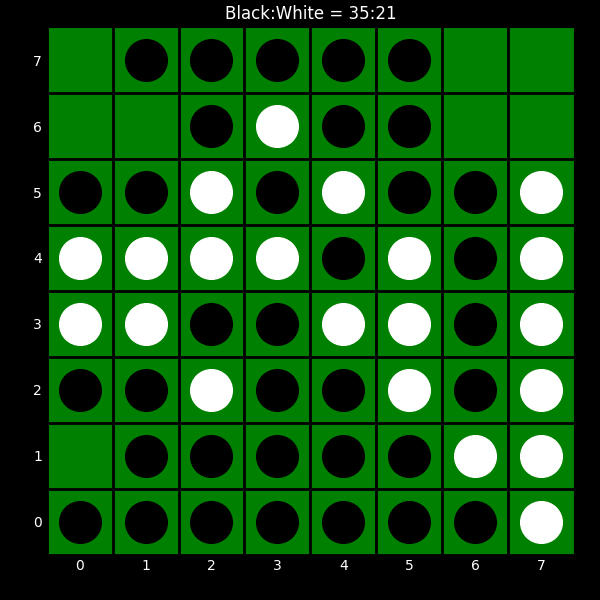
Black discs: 35
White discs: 21